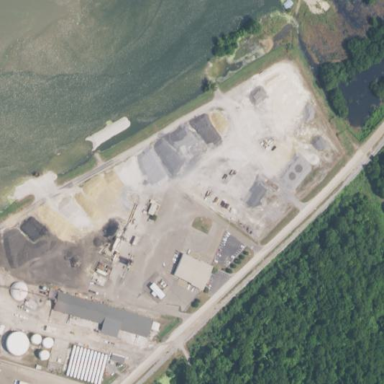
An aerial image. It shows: Industrial area featuring asphalt plant.